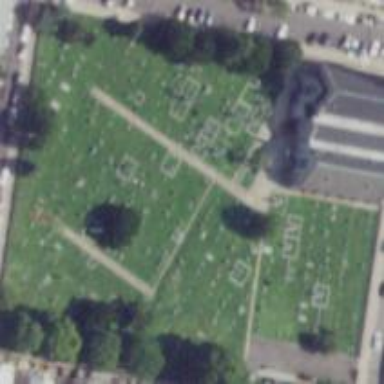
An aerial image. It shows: Cemetery.